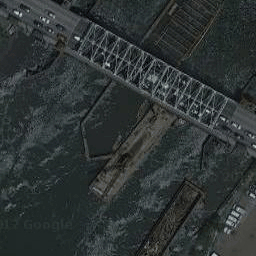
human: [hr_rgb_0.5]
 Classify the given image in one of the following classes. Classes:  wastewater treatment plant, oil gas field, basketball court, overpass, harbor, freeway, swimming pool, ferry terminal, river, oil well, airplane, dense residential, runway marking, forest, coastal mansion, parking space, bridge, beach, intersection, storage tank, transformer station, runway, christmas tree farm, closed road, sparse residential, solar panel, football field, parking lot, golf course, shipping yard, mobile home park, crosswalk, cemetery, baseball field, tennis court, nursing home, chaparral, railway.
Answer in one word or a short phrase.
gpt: bridge